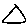
Label: triangle